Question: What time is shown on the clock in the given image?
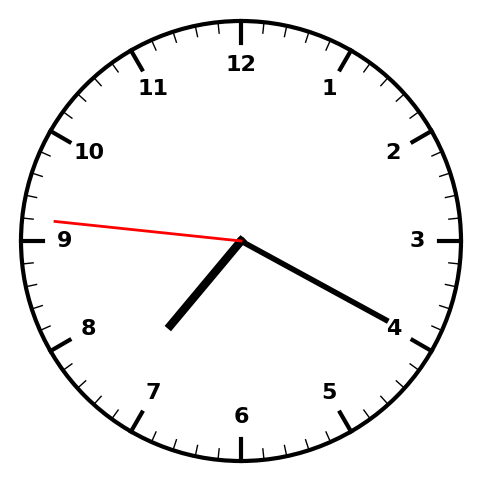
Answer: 07:19:46